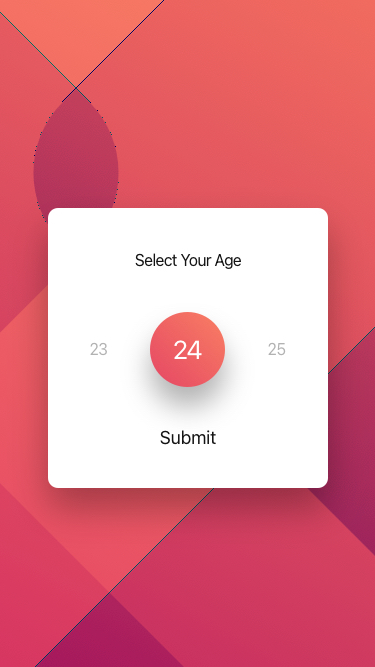
Text in this UI design:
Submit
23
24
25
Select Your Age